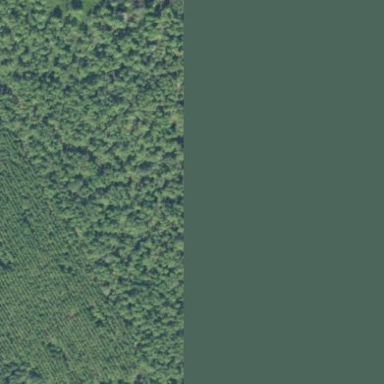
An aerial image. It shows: Needle-leaved woodland.